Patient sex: M
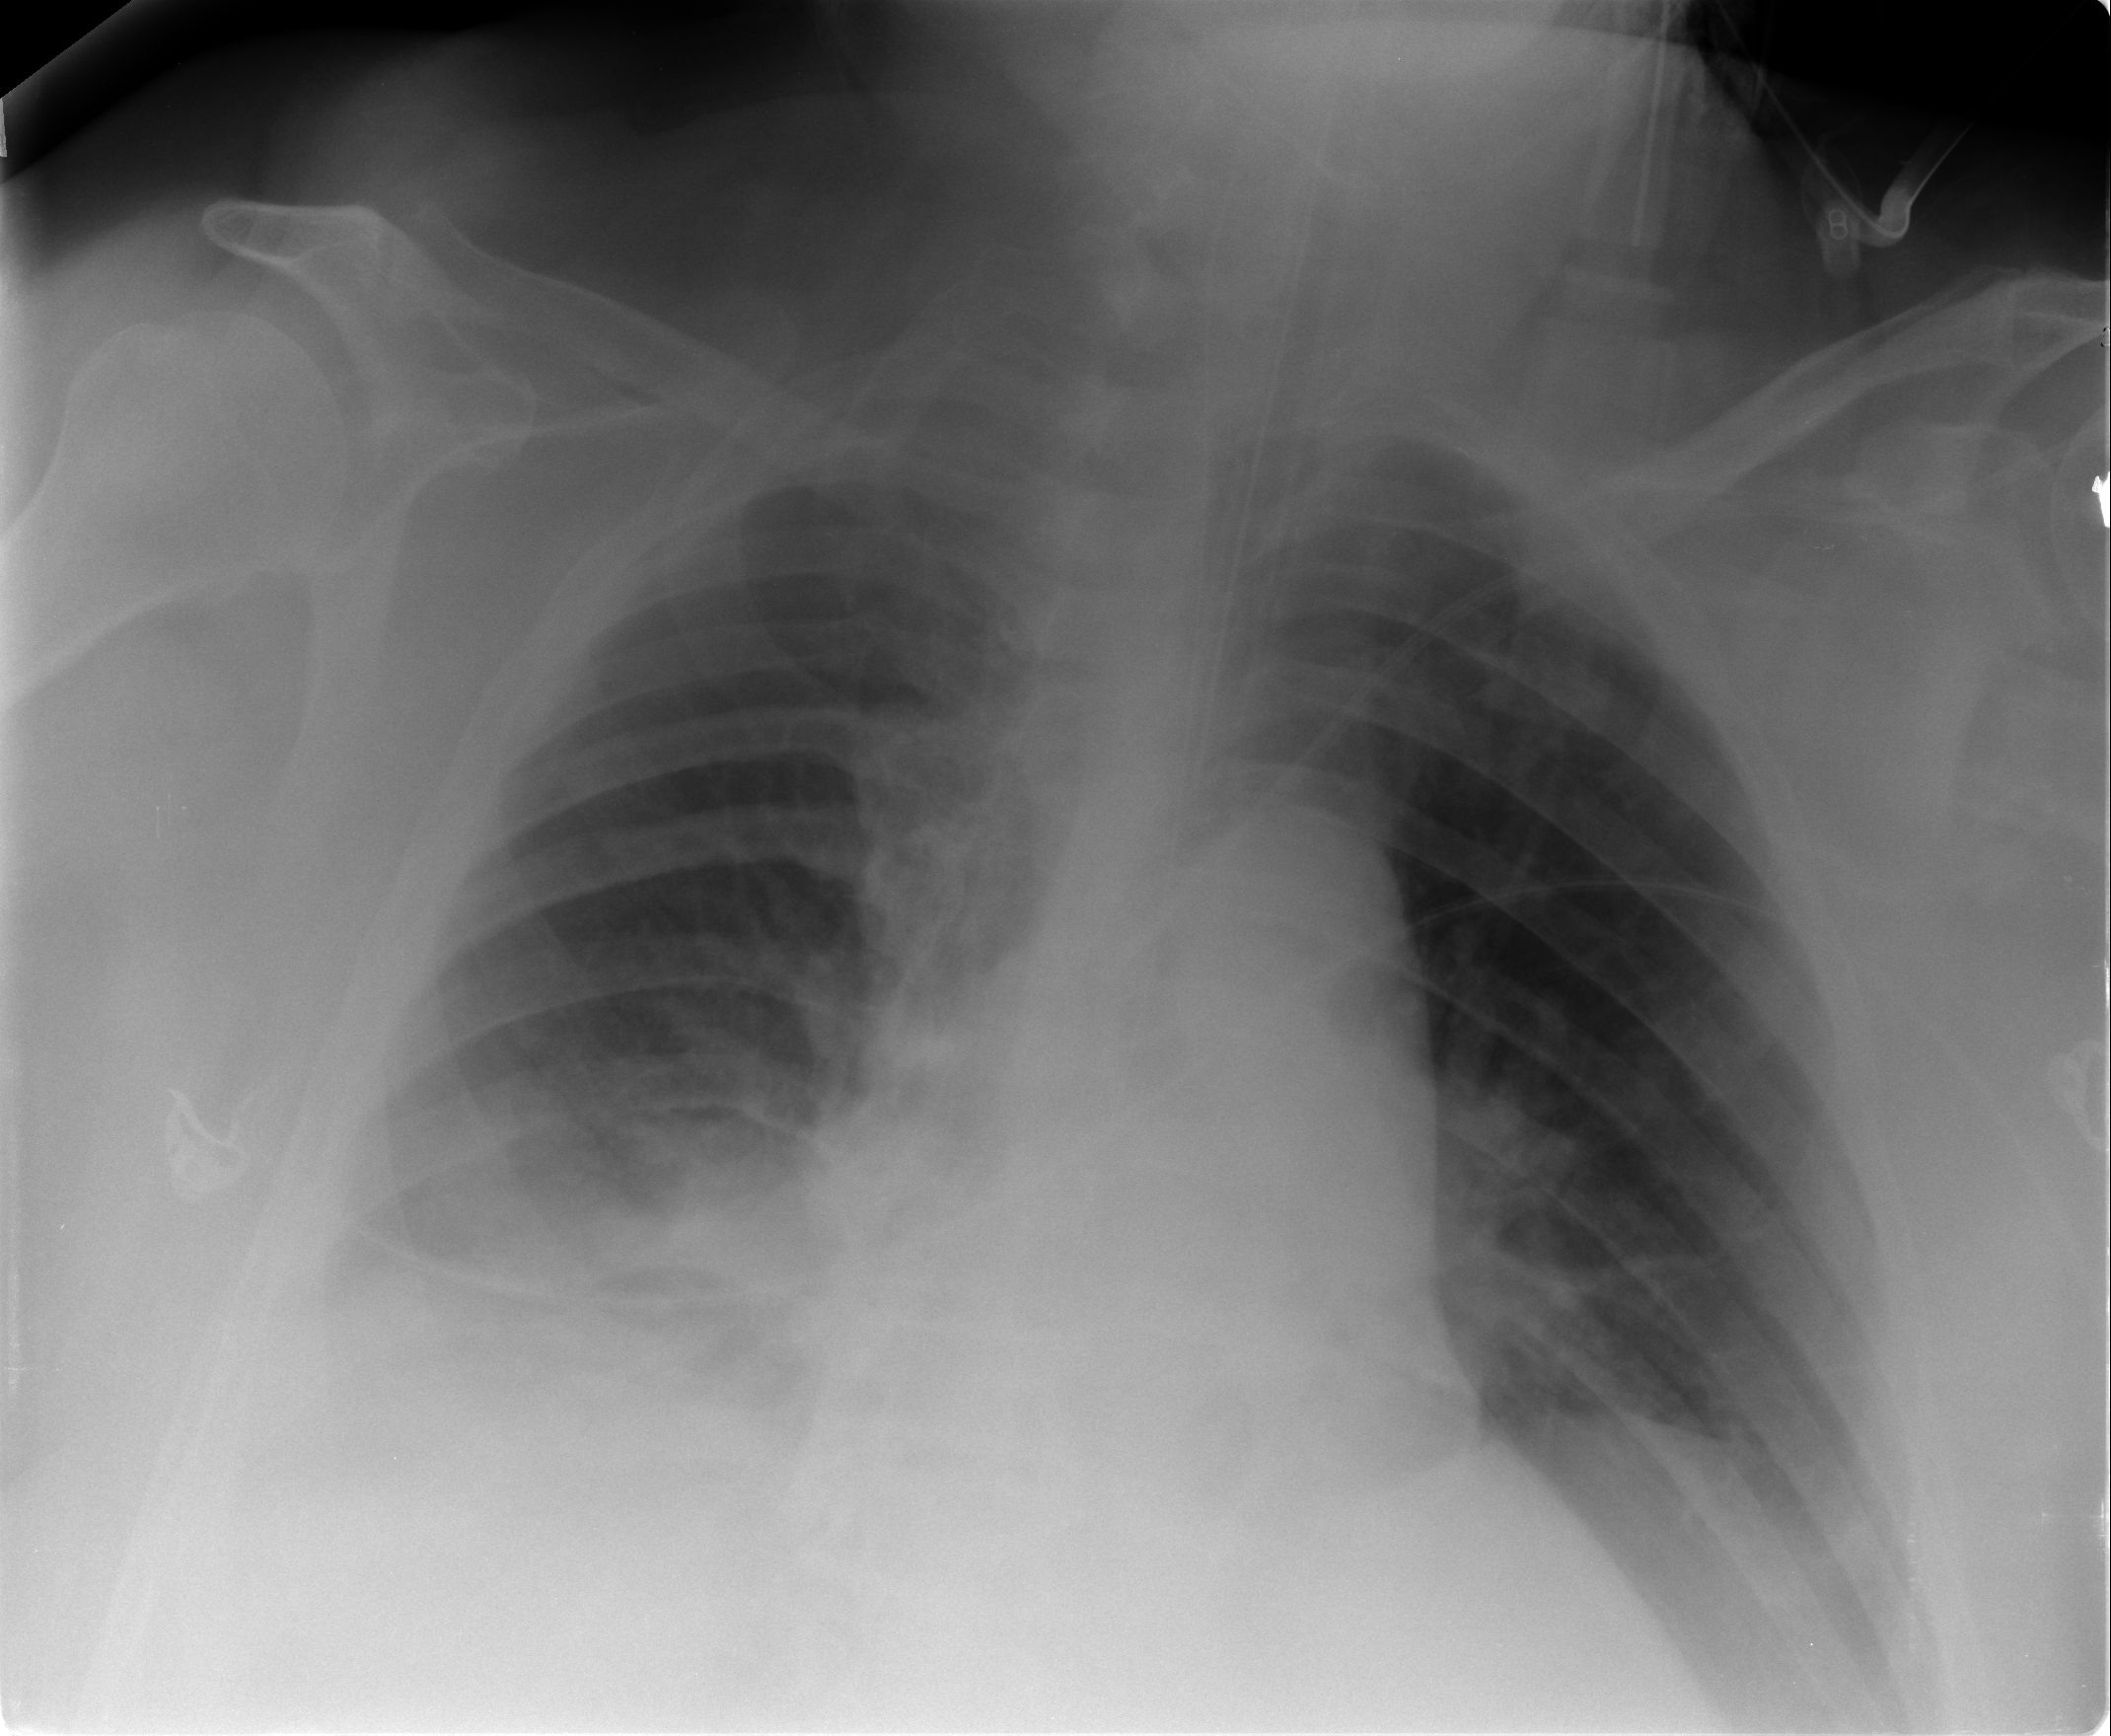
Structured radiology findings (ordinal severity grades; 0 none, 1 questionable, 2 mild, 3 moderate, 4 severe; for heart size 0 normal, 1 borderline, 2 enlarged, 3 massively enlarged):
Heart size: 1
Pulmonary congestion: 1
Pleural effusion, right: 2
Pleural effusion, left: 1
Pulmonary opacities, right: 1
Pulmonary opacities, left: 0
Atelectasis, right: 2
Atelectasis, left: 2